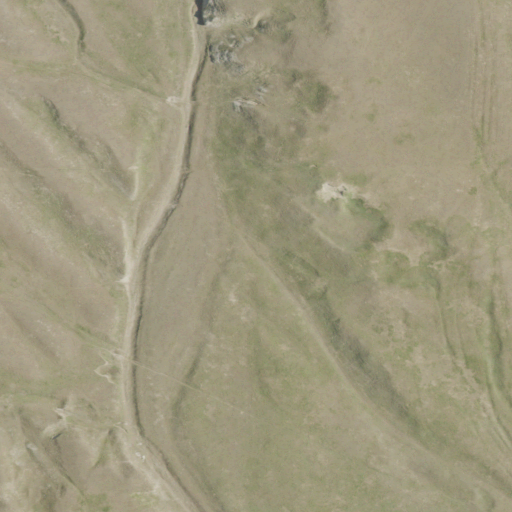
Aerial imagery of valley in Nebraska named Starvation Gulch containing only grassland